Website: lowes
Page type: billing-address
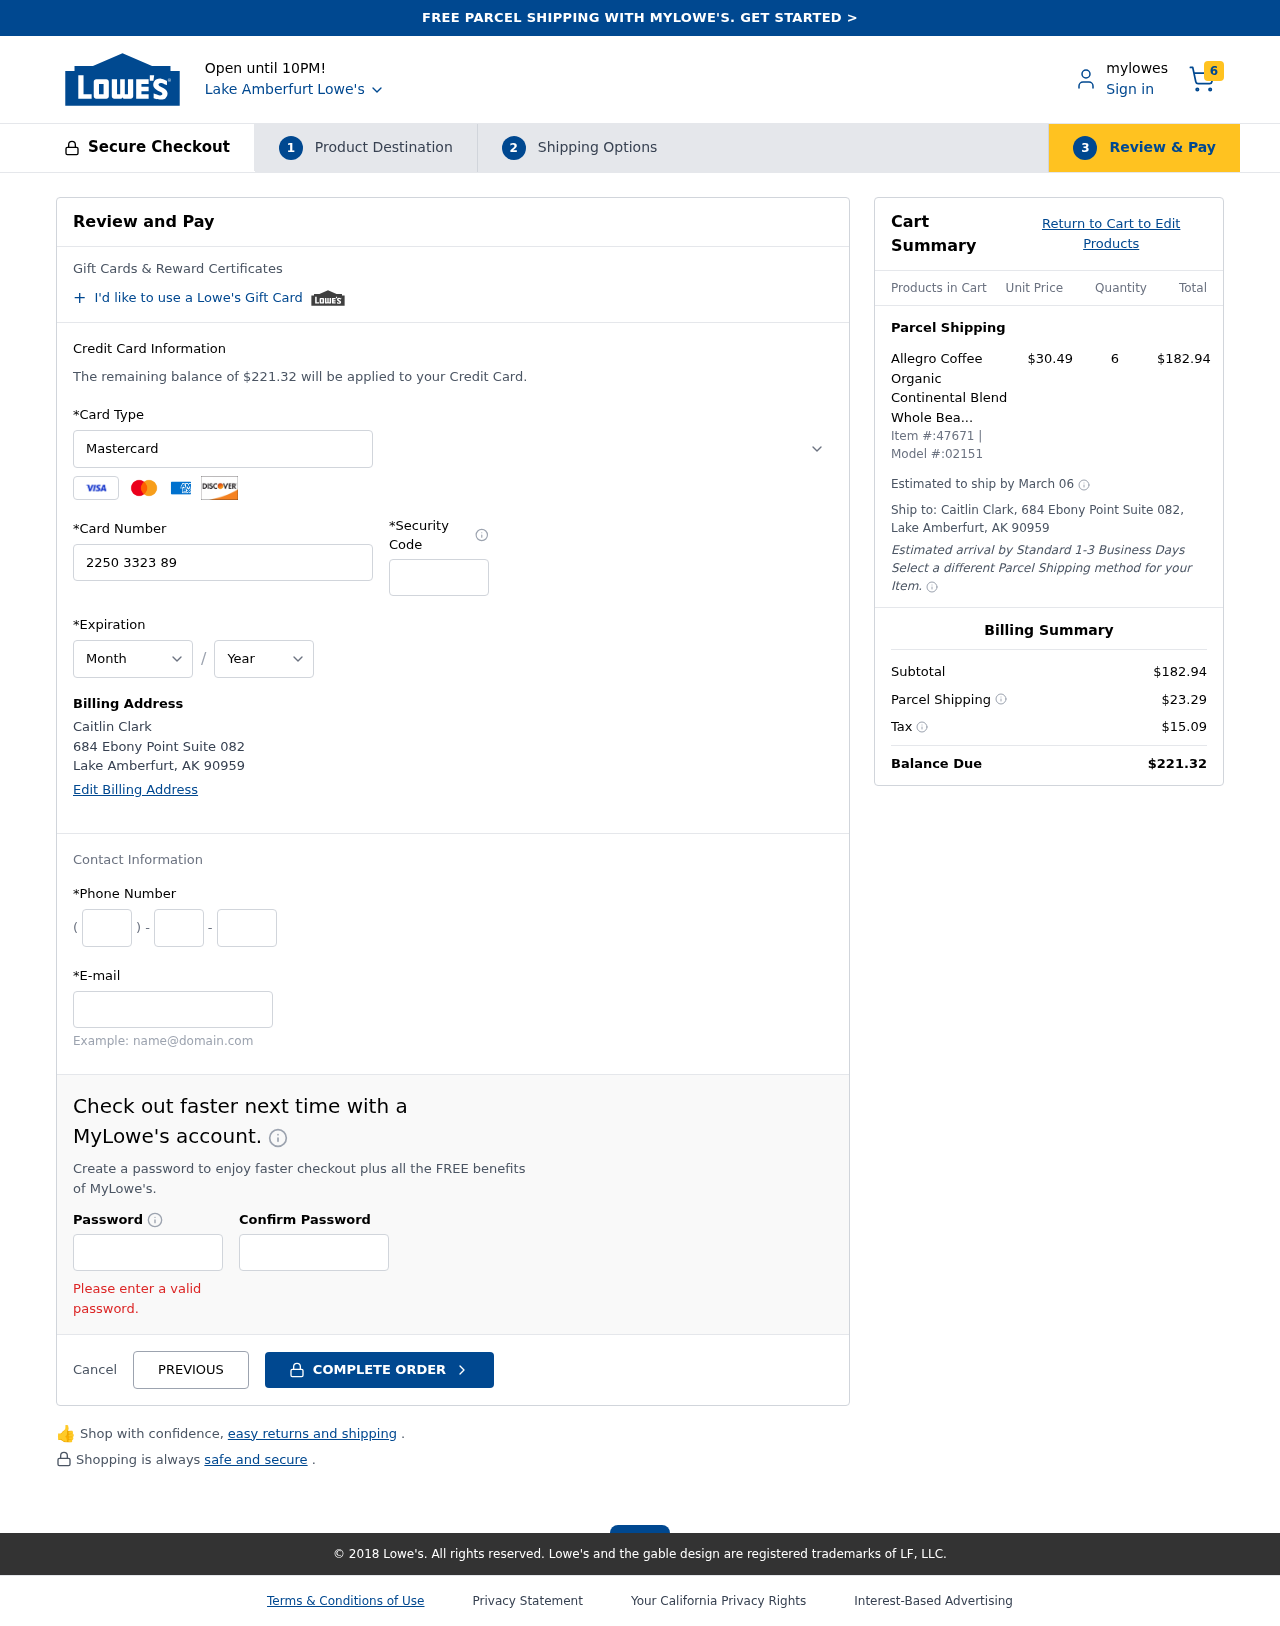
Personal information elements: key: PII_CARD_CVV
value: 260
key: PII_CARD_EXPIRY_MONTH
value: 07
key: PII_CARD_EXPIRY_YEAR
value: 27
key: PII_CARD_NUMBER
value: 2250 3323 8960 4794
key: PII_CARD_TYPE
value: Mastercard
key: PII_CITY
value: Lake Amberfurt
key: PII_CITY_STATE_ZIP
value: Lake Amberfurt, AK 90959
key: PII_EMAIL
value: cclark@hotmail.com
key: PII_FULLNAME
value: Caitlin Clark
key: PII_PHONE_AREA
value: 561
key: PII_PHONE_PREFIX
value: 440
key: PII_PHONE_SUFFIX
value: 2584
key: PII_STREET
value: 684 Ebony Point Suite 082
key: PII_FULLNAME2
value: Caitlin Clark
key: PII_STATE_ABBR
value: AK
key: PII_POSTCODE
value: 90959
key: PII_POSTCODE_FULL
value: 90959
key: PII_CITY_STATE
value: Lake Amberfurt, AK
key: PII_POSTCODE_NUMERIC
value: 90959
Product elements: key: PRODUCT1_NAME
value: Allegro Coffee Organic Continental Blend Whole Bean Coffee, 12 oz
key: PRODUCT1_PRICE
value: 30.49
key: PRODUCT1_QUANTITY
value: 6
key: PRODUCT_ITEM_NUMBER
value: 47671
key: PRODUCT_MODEL_NUMBER
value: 02151
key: PRODUCT1_LINE_TOTAL
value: $182.94
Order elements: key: ORDER_NUM_ITEMS
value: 6
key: ORDER_TOTAL
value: $221.32
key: ORDER_SHIPPING_DATE
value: March 06
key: ORDER_SUBTOTAL
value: $182.94
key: ORDER_SHIPPING_COST
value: $23.29
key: ORDER_TAX
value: $15.09